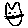
Label: cat